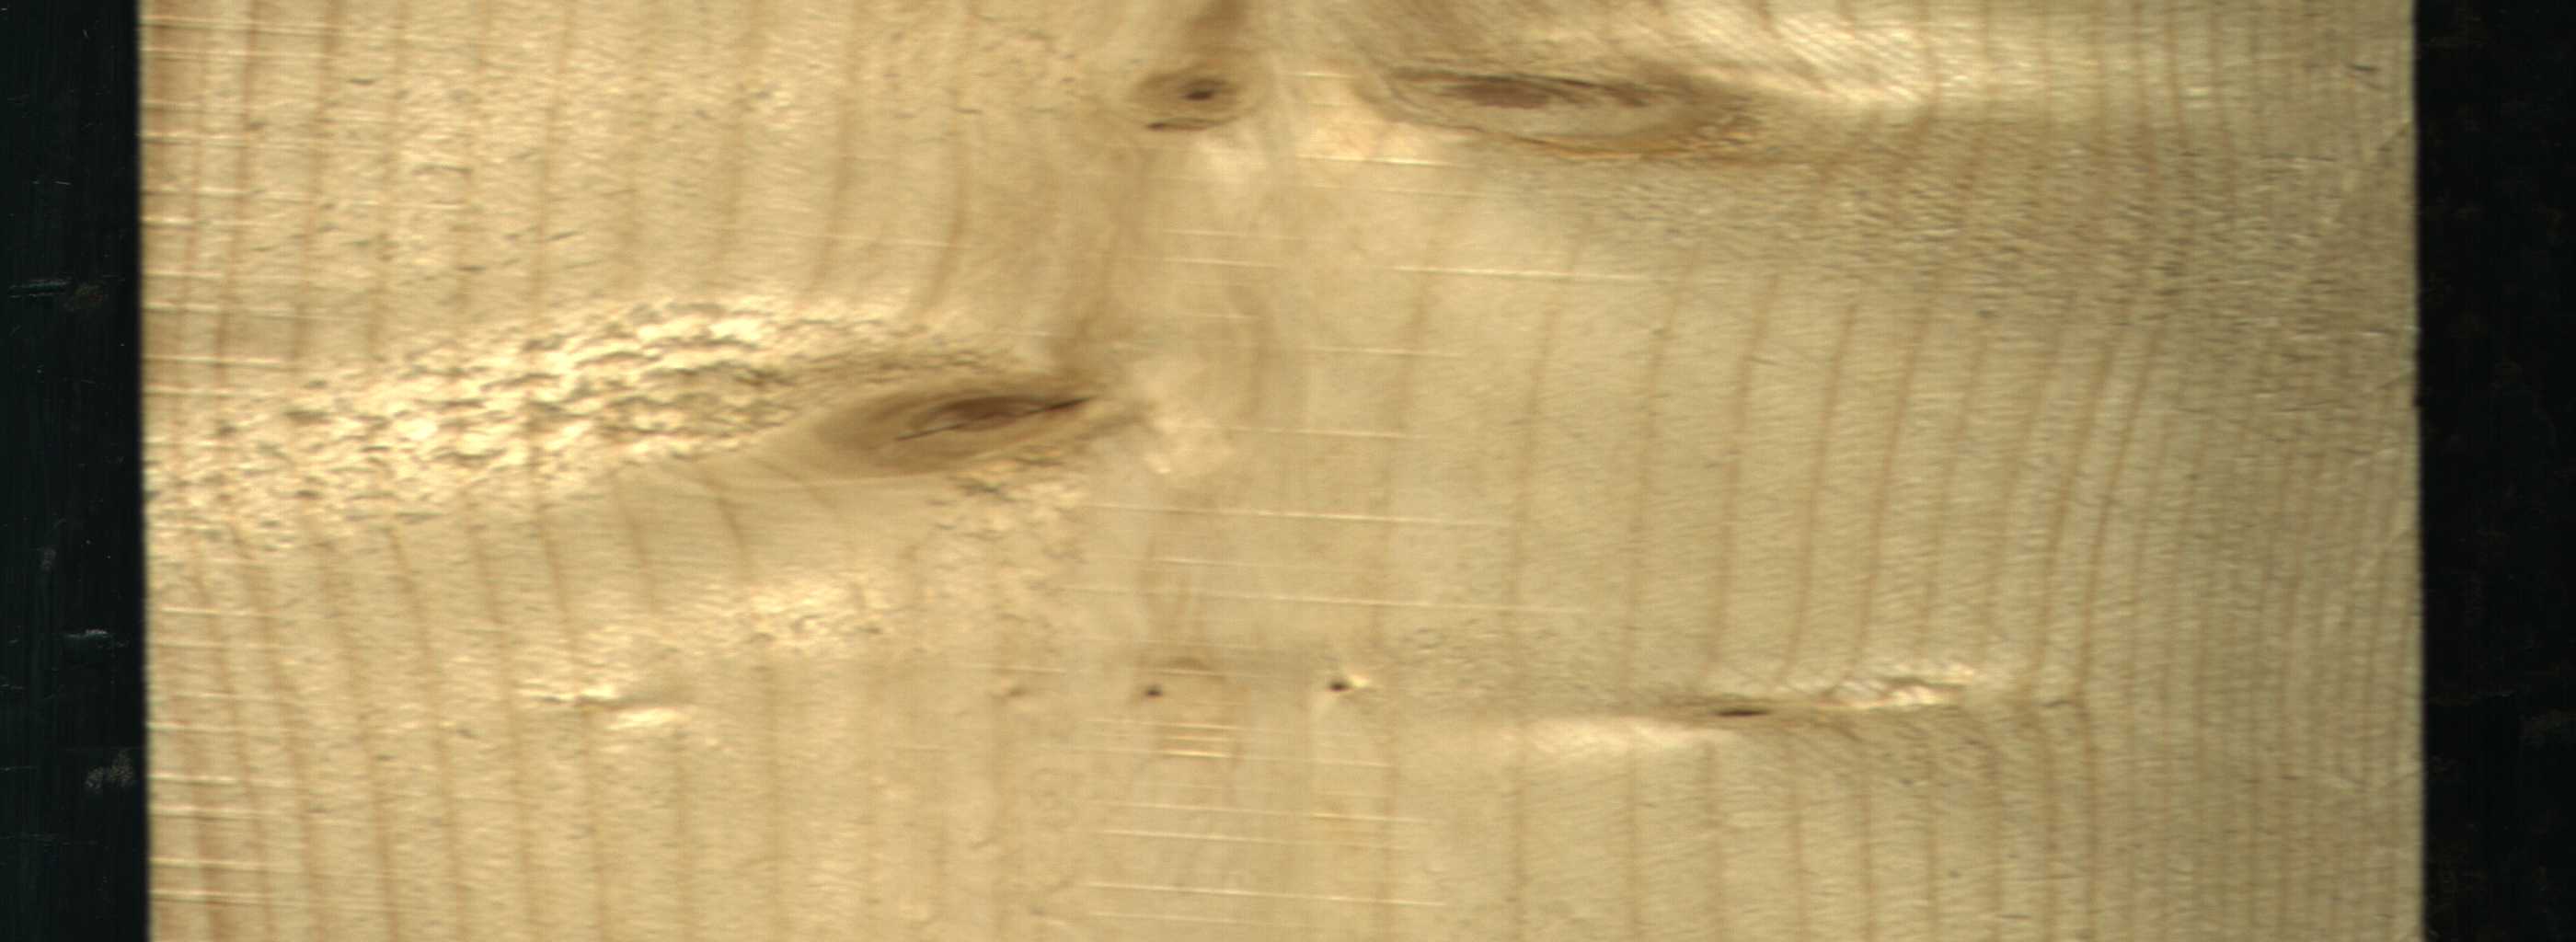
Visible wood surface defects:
knot_with_crack
Live_Knot
Live_Knot
Live_Knot